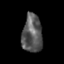
Tissue: skin
Cell type: Epithelial cells
Senescence score: 0.2465
Nuclear area (px): 742
Mean DAPI intensity: 88.956